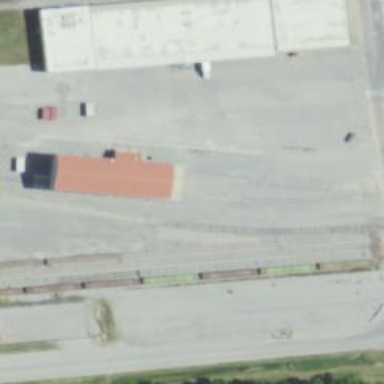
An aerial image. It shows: Rail spur service.